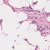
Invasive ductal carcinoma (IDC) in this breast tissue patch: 1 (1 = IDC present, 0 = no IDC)